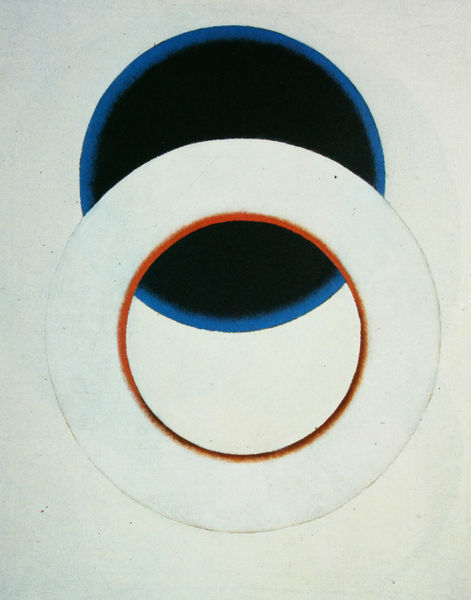
Titel: Weißer Kreis
Künstler: Alexandr Rodtschenko
Standort: St. Petersburg
Institution: Russisches Museum
Schlagwörter: blau, weiß, ocker, orange, schwarz, rot, beige, auge, kreis, rund, zwei, abstrakt, rand, ring, mond, ringe, rechteck, loch, kreise, konstruktivismus, übereinander, ineinander, exzentrisch